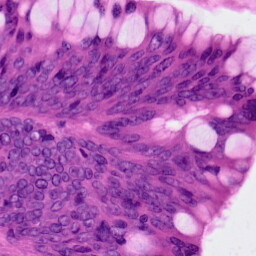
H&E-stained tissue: Colon